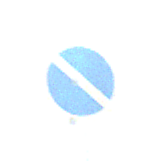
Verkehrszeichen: EingeschraenktesHalteverbot
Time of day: SunriseSunset
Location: Outdoor (Beach)
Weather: PartlyCloudy
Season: NotSpecified
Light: Natural